Interaction volume radius: 5 \u00c5
Interaction volume height: 30 \u00c5
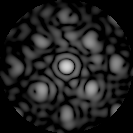
Disorder parameter: 0.4008